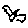
Label: bird